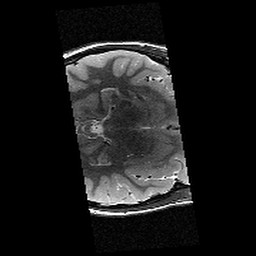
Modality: T2w
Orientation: axial
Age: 11
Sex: female
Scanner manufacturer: siemens
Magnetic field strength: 3 T
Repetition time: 9.23 s
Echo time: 0.067 s